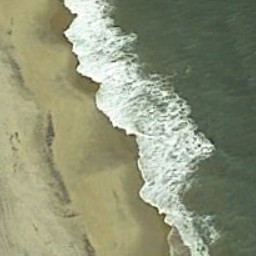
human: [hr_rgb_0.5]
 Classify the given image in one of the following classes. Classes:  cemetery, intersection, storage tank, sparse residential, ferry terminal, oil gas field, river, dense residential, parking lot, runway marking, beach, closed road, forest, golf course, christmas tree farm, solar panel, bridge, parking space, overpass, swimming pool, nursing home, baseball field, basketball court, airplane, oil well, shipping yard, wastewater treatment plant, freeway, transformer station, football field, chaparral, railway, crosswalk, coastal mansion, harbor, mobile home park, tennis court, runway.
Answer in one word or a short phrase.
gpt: beach